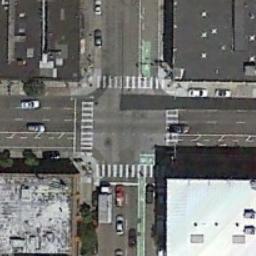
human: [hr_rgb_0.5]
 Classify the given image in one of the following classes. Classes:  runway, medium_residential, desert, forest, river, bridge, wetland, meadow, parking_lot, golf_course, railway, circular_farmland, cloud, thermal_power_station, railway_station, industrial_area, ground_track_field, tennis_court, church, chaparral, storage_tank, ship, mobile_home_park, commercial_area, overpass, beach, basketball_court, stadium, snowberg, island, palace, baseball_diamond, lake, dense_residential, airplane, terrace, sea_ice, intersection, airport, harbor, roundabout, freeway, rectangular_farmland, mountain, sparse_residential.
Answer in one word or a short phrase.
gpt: intersection